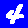
Digit: 4